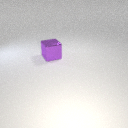
large purple metal cube